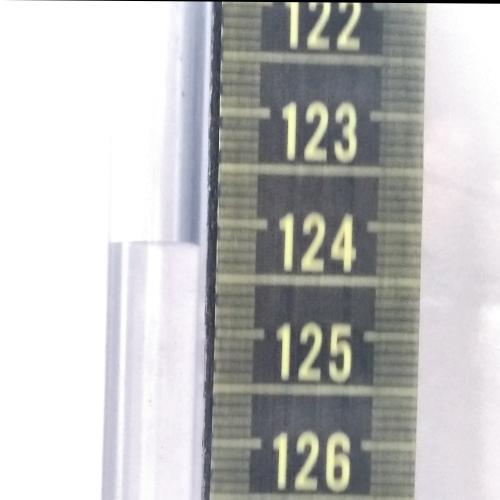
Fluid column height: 124.2 cm